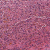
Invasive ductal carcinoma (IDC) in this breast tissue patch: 0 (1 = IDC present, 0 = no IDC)